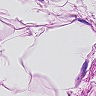
Metastatic tissue present: no